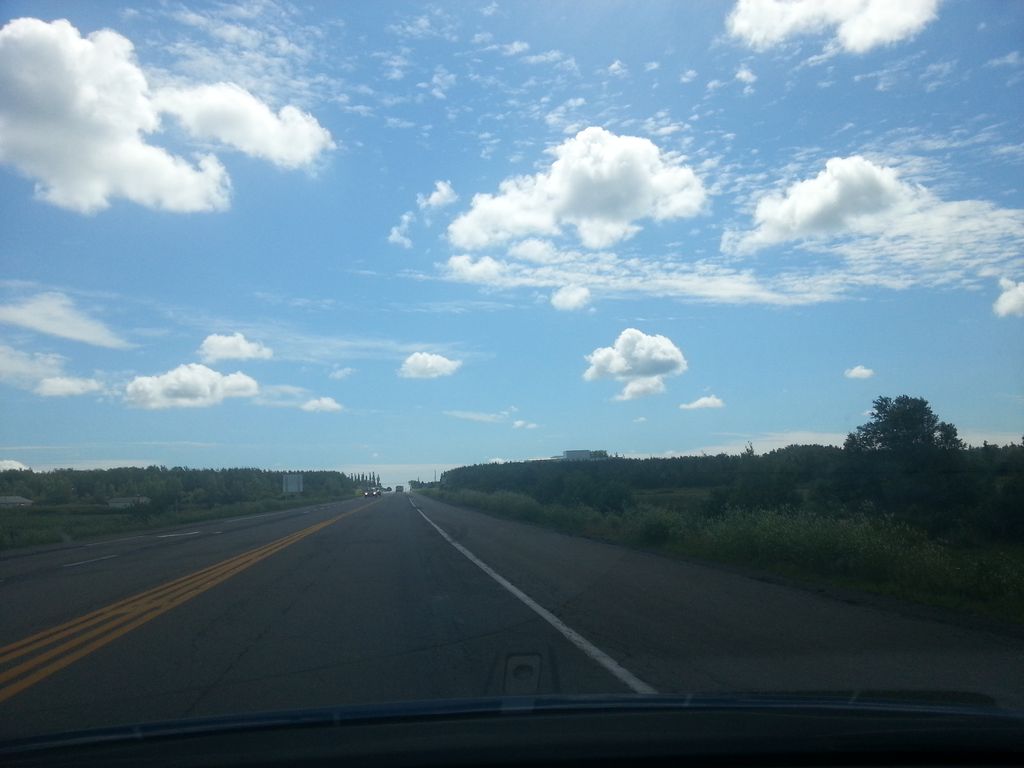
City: charlottetown